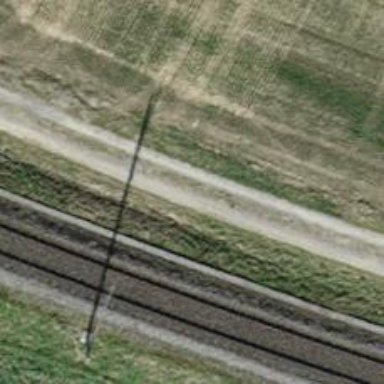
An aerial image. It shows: Track with pebblestone surface of grade 5.